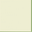
Piece: xx